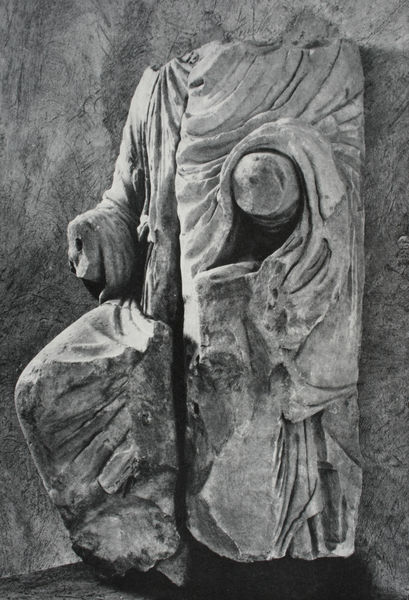
Titel: Torso der Kaiserstatue Friedrichs II - Skulptur für die Brückentoranlage von Capua
Standort: Capua
Institution: Museo Campano
Schlagwörter: hand, kopf, körper, schatten, umhang, weiß, wunde, sitzen, frankreich, grau, licht, marmor, schwarz, tuch, wand, arm, arme, falten, sockel, stein, hände, figur, gewand, mantel, sitzend, stoff, skulptur, statue, beine, deutschland, ecke, italien, mauer, faltenwurf, plastik, knie, foto, fotografie, photographie, wei, stümpfe, ruine, antike, denkmal, torso, herrscher, sitzfigur, rom, photo, fragment, kaputt, sandstein, antik, toga, griechisch, mittelalter, romanik, heiliger, gips, tunika, stumpf, aufnahme, kopflos, gewandfalten, römisch, standbild, klassisch, teil, kalk, schwarzwei, kalkstein, armstumpf, apostel, beschädigt, ohne kopf, verstümmelt, handlos, armstümpfe, abgebrochen, faltern, capua, brückenfigur, 1250, 1300, 1100, armstumpen, toga in stein